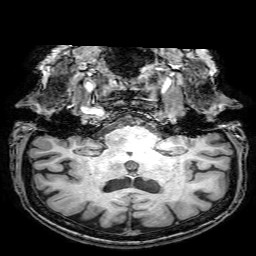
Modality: T1w
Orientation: sagittal
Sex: female
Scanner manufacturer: philips
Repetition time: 0.008217 s
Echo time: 0.00381 s